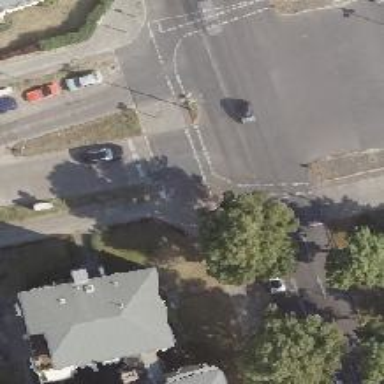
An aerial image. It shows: Footway crossing with traffic signals and island.